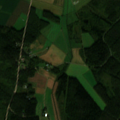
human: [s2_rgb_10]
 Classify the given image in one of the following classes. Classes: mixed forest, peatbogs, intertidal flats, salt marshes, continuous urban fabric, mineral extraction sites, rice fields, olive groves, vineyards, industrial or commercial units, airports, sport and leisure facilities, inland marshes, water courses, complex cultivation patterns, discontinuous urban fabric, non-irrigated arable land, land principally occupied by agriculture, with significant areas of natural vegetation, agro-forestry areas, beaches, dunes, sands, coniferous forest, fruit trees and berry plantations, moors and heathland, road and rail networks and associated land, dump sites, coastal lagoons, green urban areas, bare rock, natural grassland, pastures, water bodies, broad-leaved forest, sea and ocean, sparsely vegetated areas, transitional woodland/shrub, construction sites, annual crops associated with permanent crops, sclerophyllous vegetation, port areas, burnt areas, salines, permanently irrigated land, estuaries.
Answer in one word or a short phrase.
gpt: non-irrigated arable land, coniferous forest, mixed forest, transitional woodland/shrub